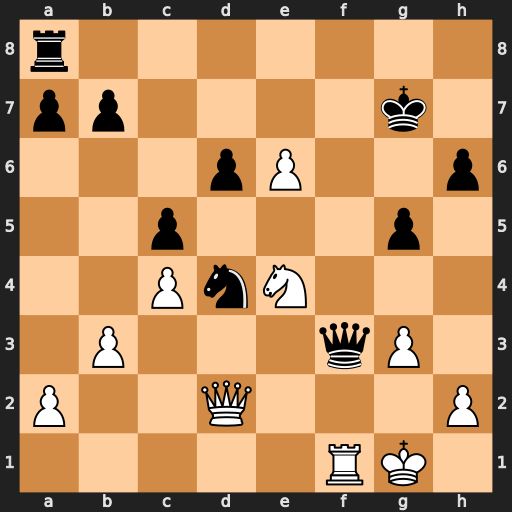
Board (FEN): r7/pp4k1/3pP2p/2p3p1/2PnN3/1P3qP1/P2Q3P/5RK1
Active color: w
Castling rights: -
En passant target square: -
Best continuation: Qxd4+ cxd4 Rxf3